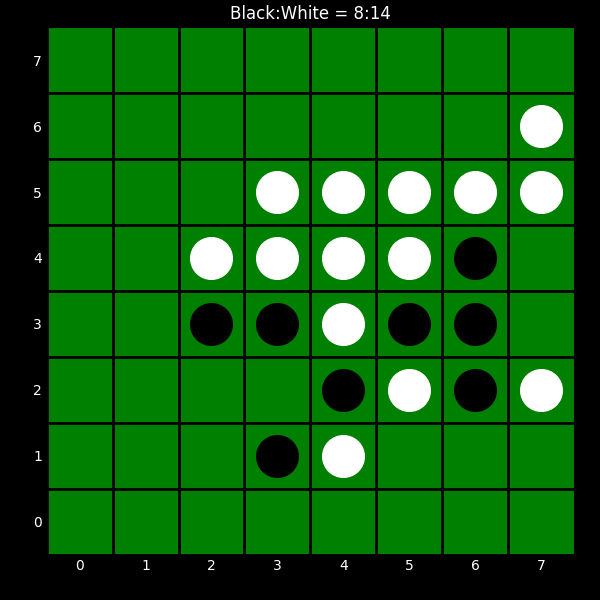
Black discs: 8
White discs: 14